Question: I am currently looking for some guide/samples on how to implement the OS X Yosemite's markup like features. i.e., auto detecting/guess freehand drawing to match users' intention of whether they are trying to draw circle, square, or triangle.
Please refer the image below, the left side represents the users freehand drawing and the right is auto-detected shapes replaced by OS X markup.

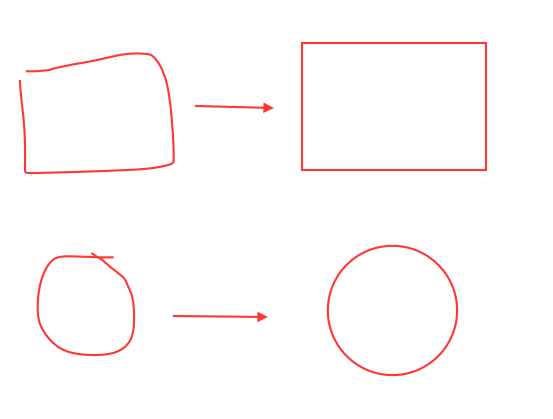
Answer: Recognizing objects from gestures is a subject of ongoing research. There is a class of algorithms called "$ recognizers" that you might want to look at. The original algorithm is "The $1 Recognizer" which is worth a read.
It is not that difficult to implement such recognizers, as long as you are limited to a specific class of shapes. The $1 recognizer (if I recall correctly) only works for a continuous path (so "X" would not work because it requires two strokes). However, later work has extended the $1 recognizer for non-continuous cases.